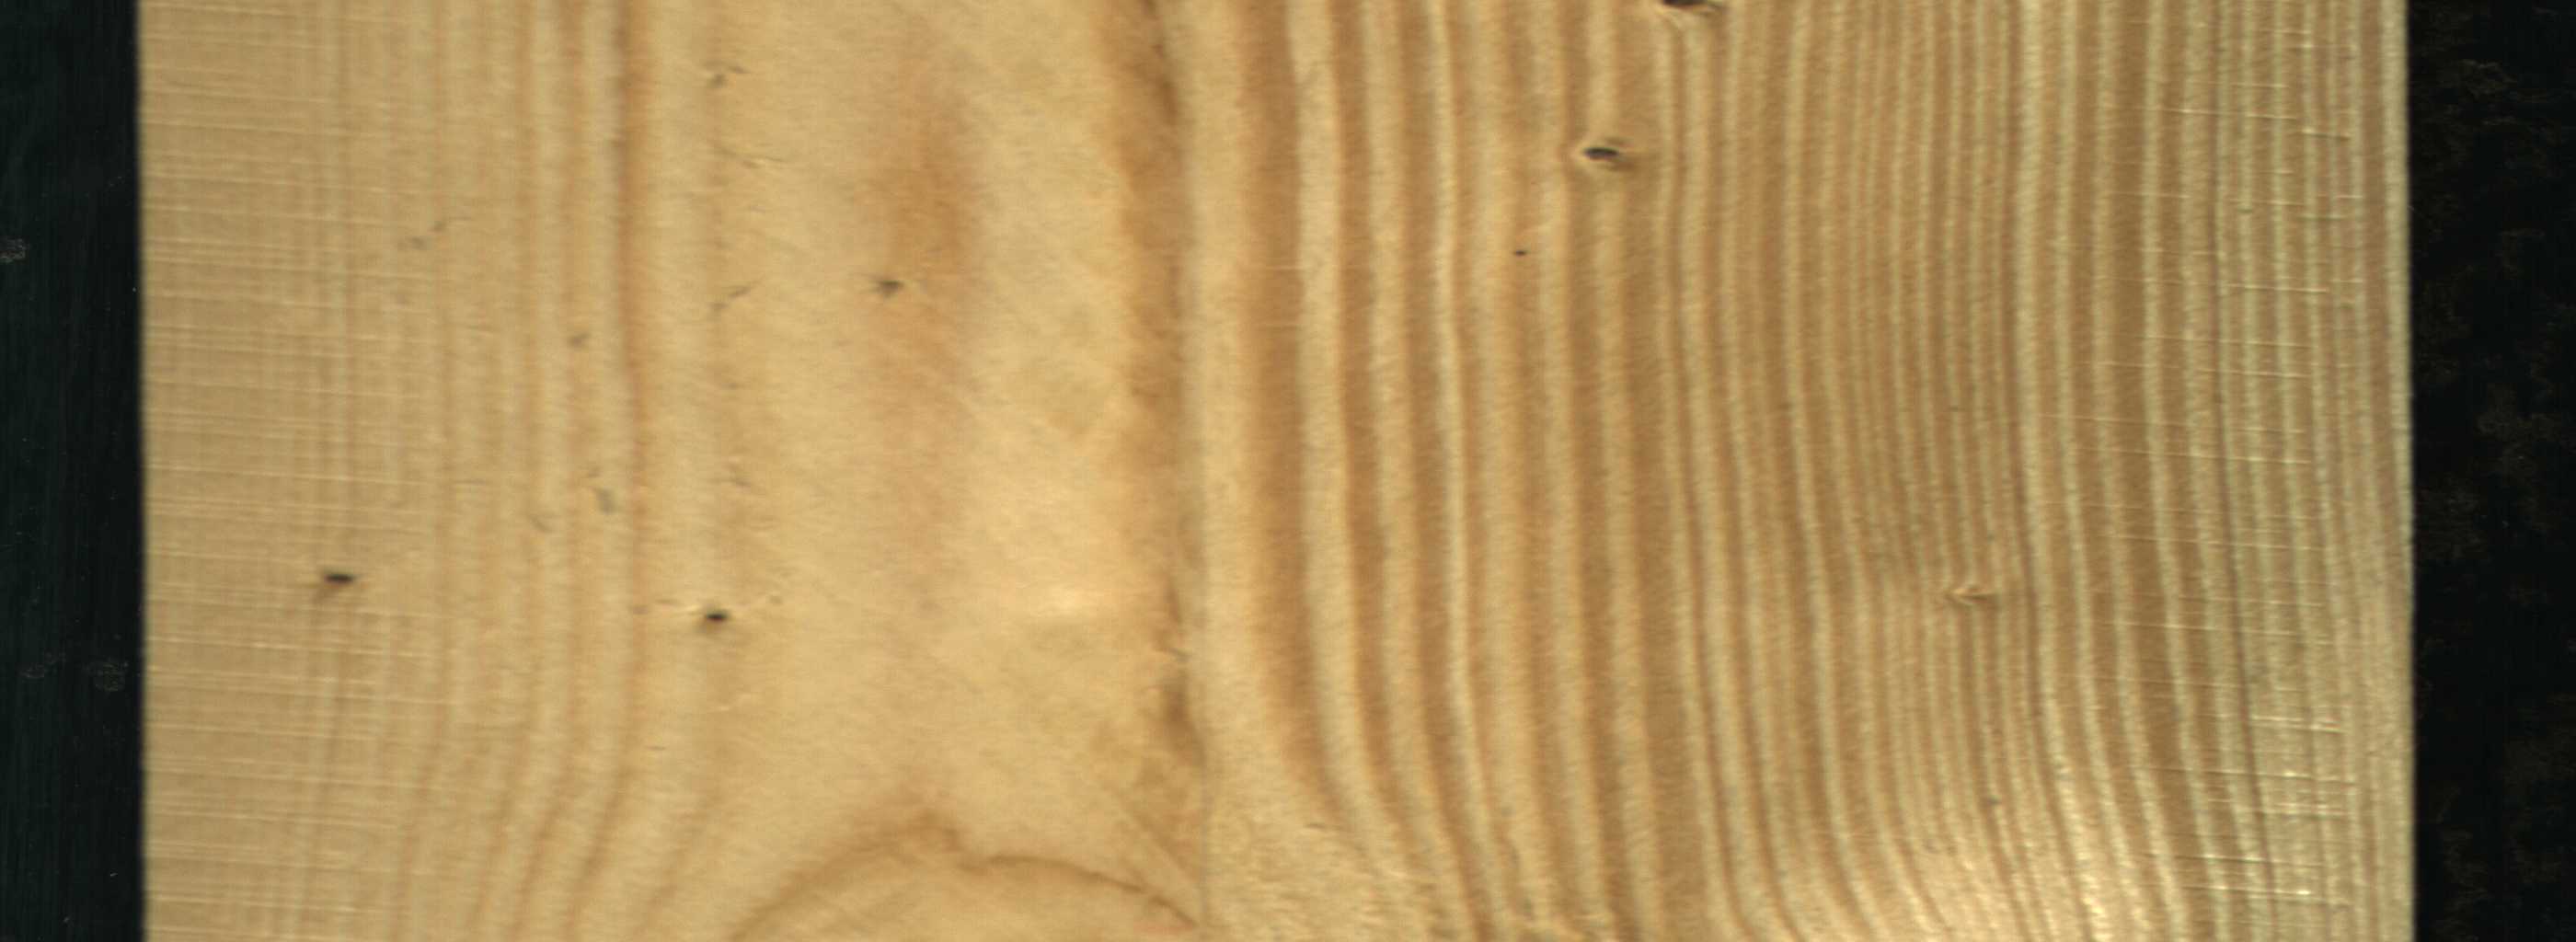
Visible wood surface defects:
Dead_Knot
Dead_Knot
Dead_Knot
Live_Knot